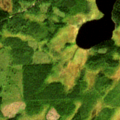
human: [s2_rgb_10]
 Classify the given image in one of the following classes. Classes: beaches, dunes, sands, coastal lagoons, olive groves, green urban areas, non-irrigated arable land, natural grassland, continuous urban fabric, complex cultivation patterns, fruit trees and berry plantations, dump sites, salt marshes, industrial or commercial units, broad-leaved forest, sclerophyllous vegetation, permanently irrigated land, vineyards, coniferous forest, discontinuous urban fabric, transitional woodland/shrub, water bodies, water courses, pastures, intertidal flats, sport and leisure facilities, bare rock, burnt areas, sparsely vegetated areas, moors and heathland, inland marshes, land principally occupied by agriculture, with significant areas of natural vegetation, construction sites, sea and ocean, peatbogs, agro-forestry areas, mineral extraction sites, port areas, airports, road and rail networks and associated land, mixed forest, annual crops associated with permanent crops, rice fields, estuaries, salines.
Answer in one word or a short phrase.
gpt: coniferous forest, mixed forest, transitional woodland/shrub, peatbogs